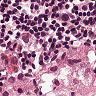
Metastatic tissue present: yes